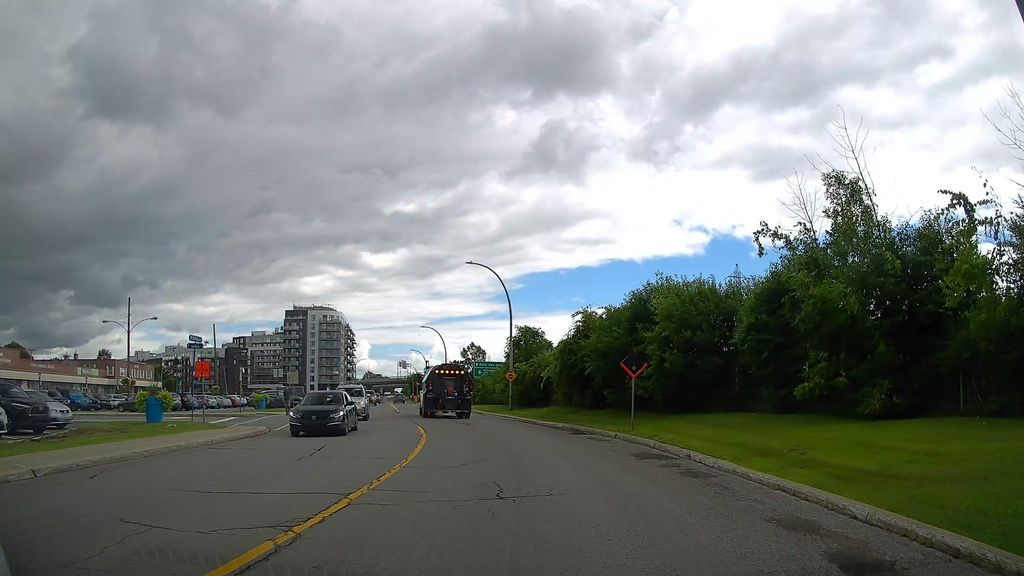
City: montreal